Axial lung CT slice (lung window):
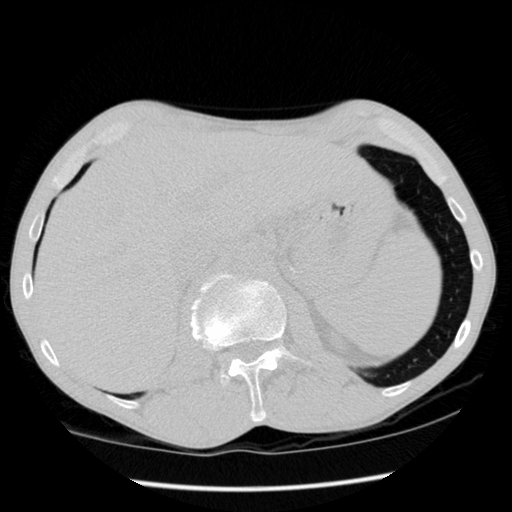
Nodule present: no